Interaction volume radius: 10 \u00c5
Interaction volume height: 20 \u00c5
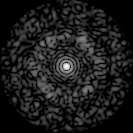
Disorder parameter: 0.7969